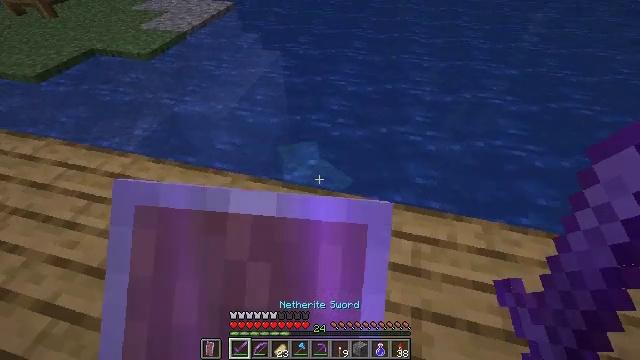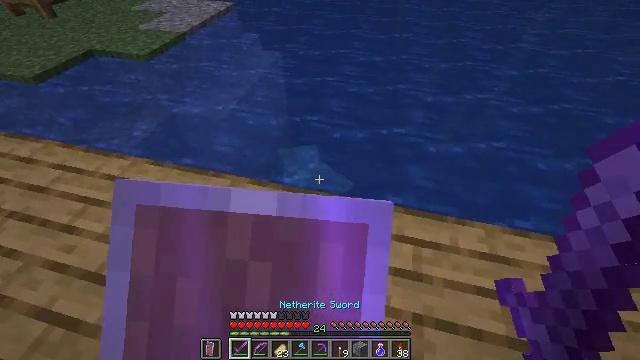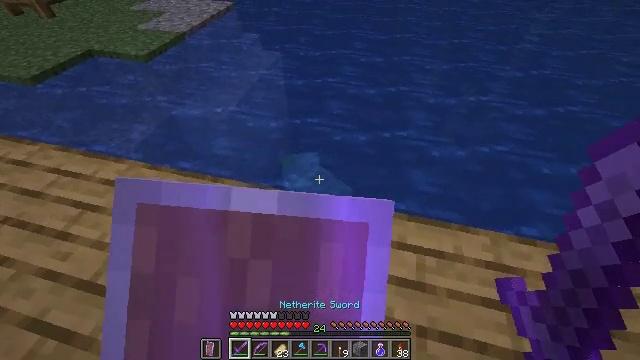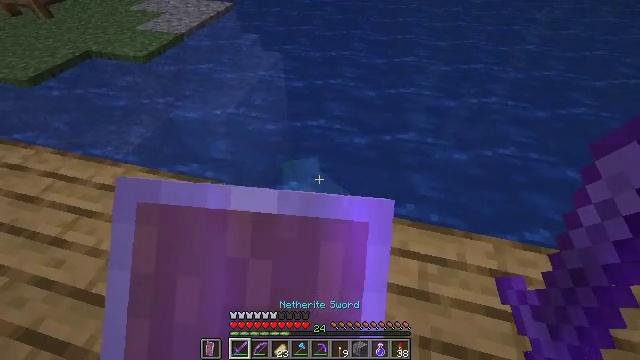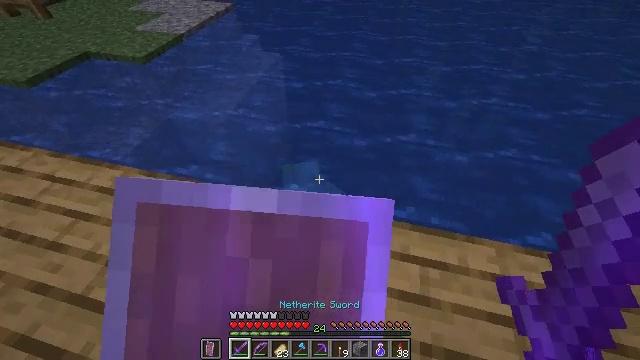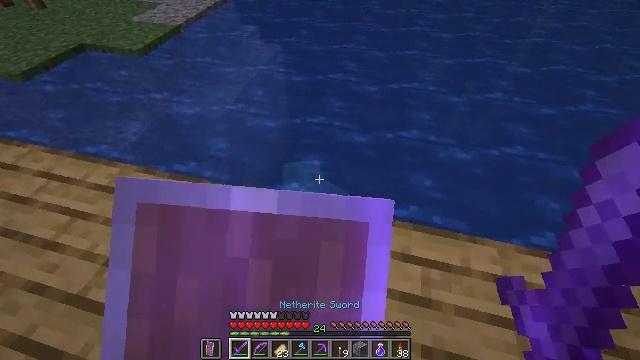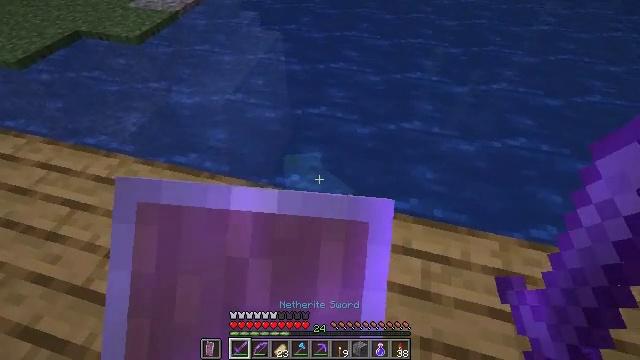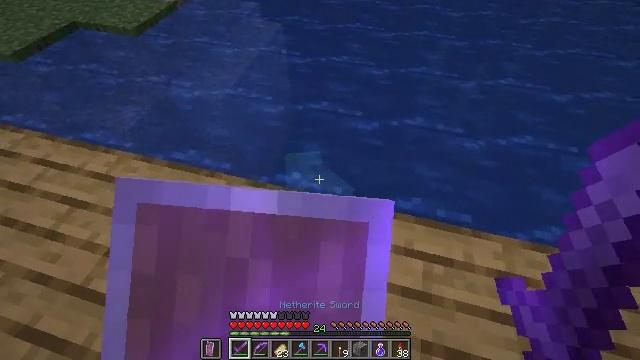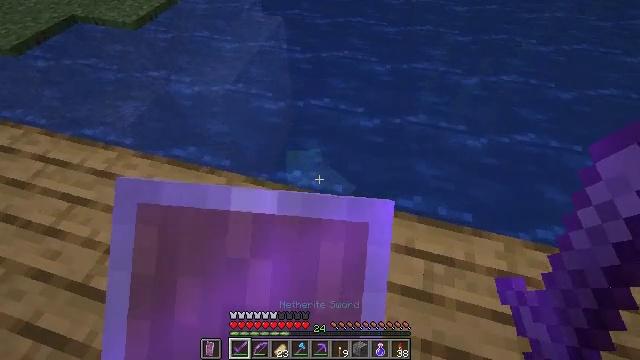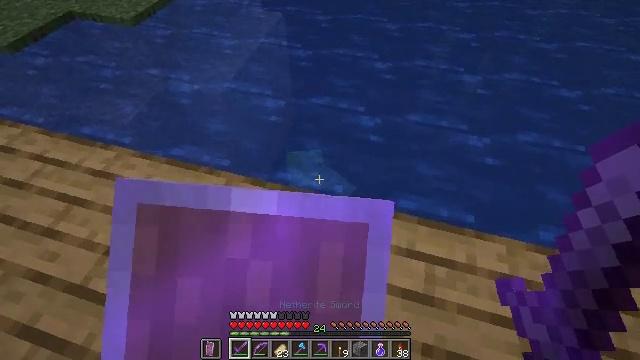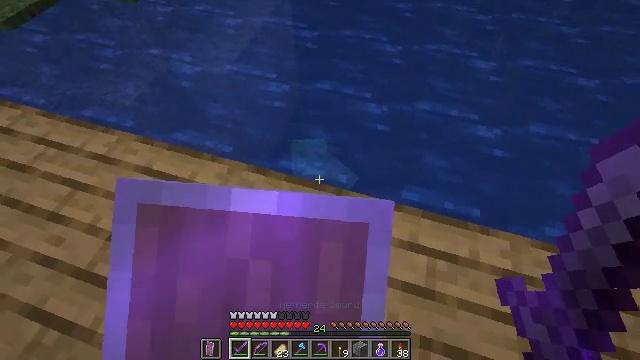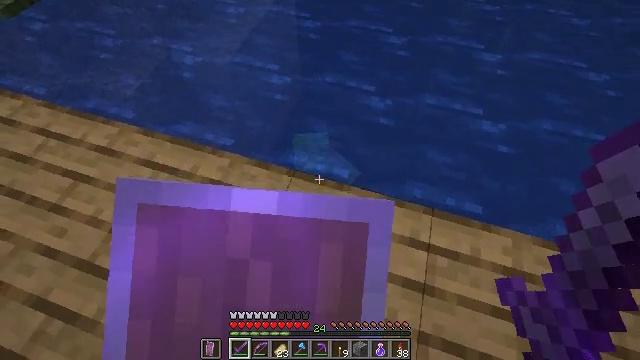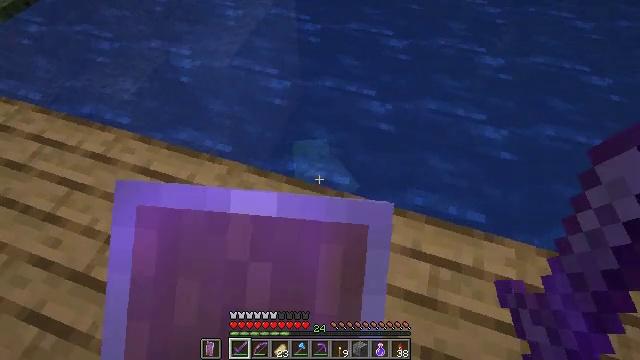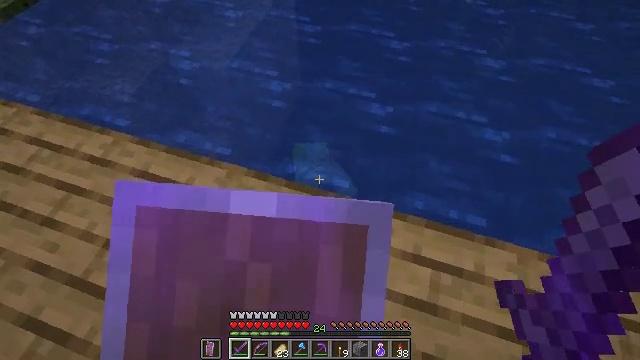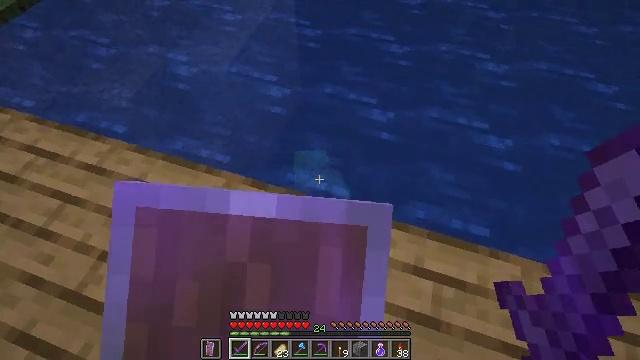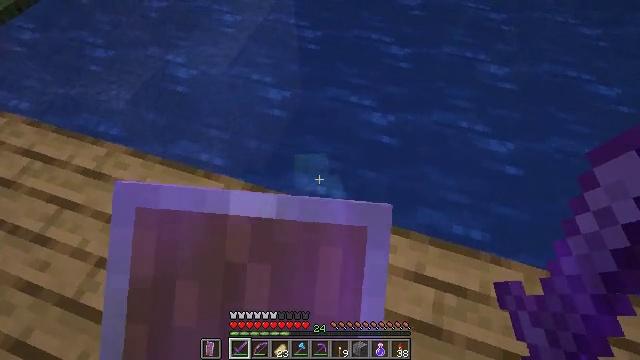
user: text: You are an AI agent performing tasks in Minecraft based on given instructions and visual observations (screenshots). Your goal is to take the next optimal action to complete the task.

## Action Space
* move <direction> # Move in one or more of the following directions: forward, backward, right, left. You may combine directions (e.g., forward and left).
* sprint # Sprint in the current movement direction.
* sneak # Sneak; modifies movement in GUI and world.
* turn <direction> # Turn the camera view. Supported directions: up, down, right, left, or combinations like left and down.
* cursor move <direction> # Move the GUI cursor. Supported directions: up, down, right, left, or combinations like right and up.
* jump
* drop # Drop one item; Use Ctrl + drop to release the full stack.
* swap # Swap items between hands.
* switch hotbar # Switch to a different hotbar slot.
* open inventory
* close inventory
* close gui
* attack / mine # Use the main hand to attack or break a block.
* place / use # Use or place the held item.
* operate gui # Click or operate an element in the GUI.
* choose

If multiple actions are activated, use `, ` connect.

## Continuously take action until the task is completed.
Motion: motion action
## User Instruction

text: Mine the white bed.
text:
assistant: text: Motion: move forward, use / place
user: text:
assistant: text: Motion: move forward, use / place
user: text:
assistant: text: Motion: move forward, use / place
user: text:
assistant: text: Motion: move forward, use / place
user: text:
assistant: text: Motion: move forward, turn down, use / place
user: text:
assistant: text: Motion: move forward, turn down, use / place
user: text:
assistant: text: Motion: move forward, turn down, use / place
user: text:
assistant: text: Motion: move forward, turn down, use / place
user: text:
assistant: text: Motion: move forward, use / place
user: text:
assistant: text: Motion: move forward, turn left and down, use / place
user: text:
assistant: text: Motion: move forward, turn down, use / place
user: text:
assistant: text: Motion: move forward, use / place
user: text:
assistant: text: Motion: move forward, use / place
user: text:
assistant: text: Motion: move forward, use / place
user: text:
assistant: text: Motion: move forward, use / place
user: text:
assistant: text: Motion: move forward, turn down, use / place
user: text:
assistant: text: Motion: move forward, use / place
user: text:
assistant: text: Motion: move forward, use / place
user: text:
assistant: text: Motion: move forward
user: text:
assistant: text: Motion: no_op
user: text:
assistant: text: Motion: turn down
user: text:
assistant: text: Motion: turn down
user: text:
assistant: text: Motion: no_op
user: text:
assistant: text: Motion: turn down
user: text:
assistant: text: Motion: turn down
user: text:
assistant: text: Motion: turn down
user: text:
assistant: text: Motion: no_op
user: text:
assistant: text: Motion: no_op
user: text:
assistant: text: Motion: no_op
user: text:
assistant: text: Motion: no_op